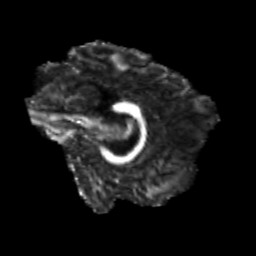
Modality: FA
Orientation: sagittal
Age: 20
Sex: female
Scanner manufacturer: siemens
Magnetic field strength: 3 T
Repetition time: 3.5 s
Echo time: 0.113 s